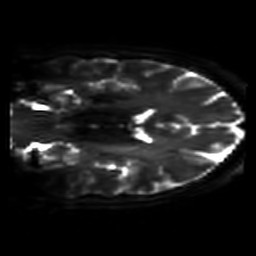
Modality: DWI
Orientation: coronal
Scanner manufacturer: philips
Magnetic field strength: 7 T
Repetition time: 9.612 s
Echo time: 0.073 s